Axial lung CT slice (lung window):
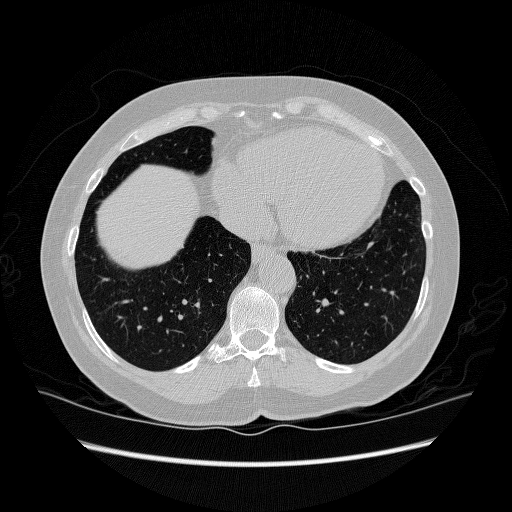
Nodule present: yes
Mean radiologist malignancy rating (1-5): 3